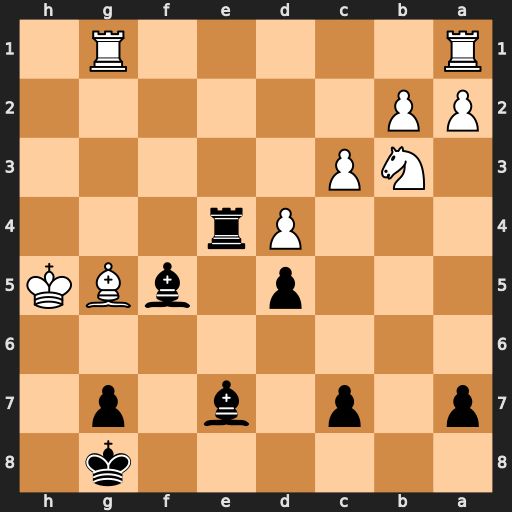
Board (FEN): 6k1/p1p1b1p1/8/3p1bBK/3Pr3/1NP5/PP6/R5R1
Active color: b
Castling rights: -
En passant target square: -
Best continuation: g6+ Kh6 Bf8#